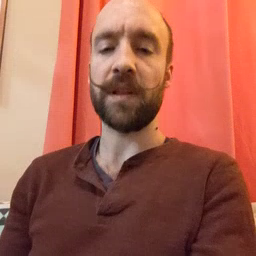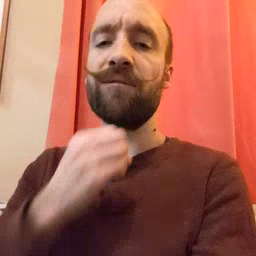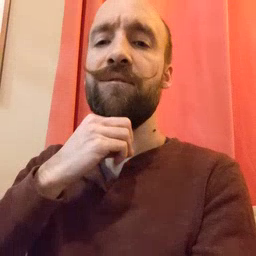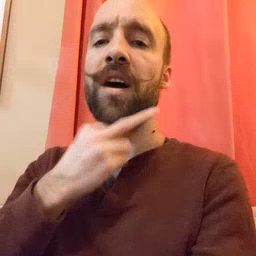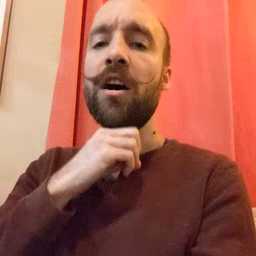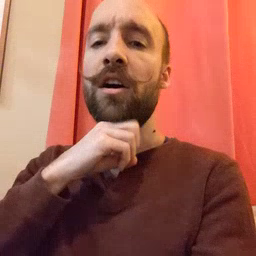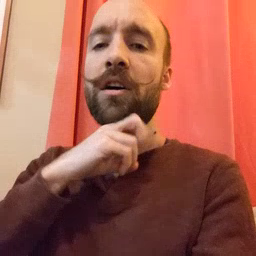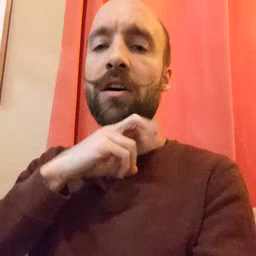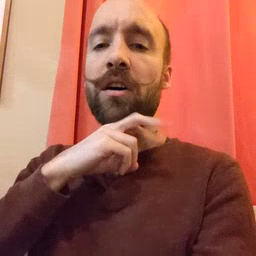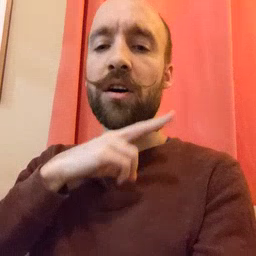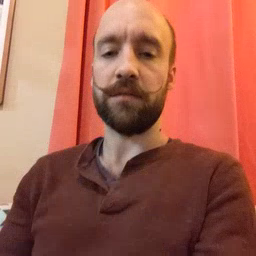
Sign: frog